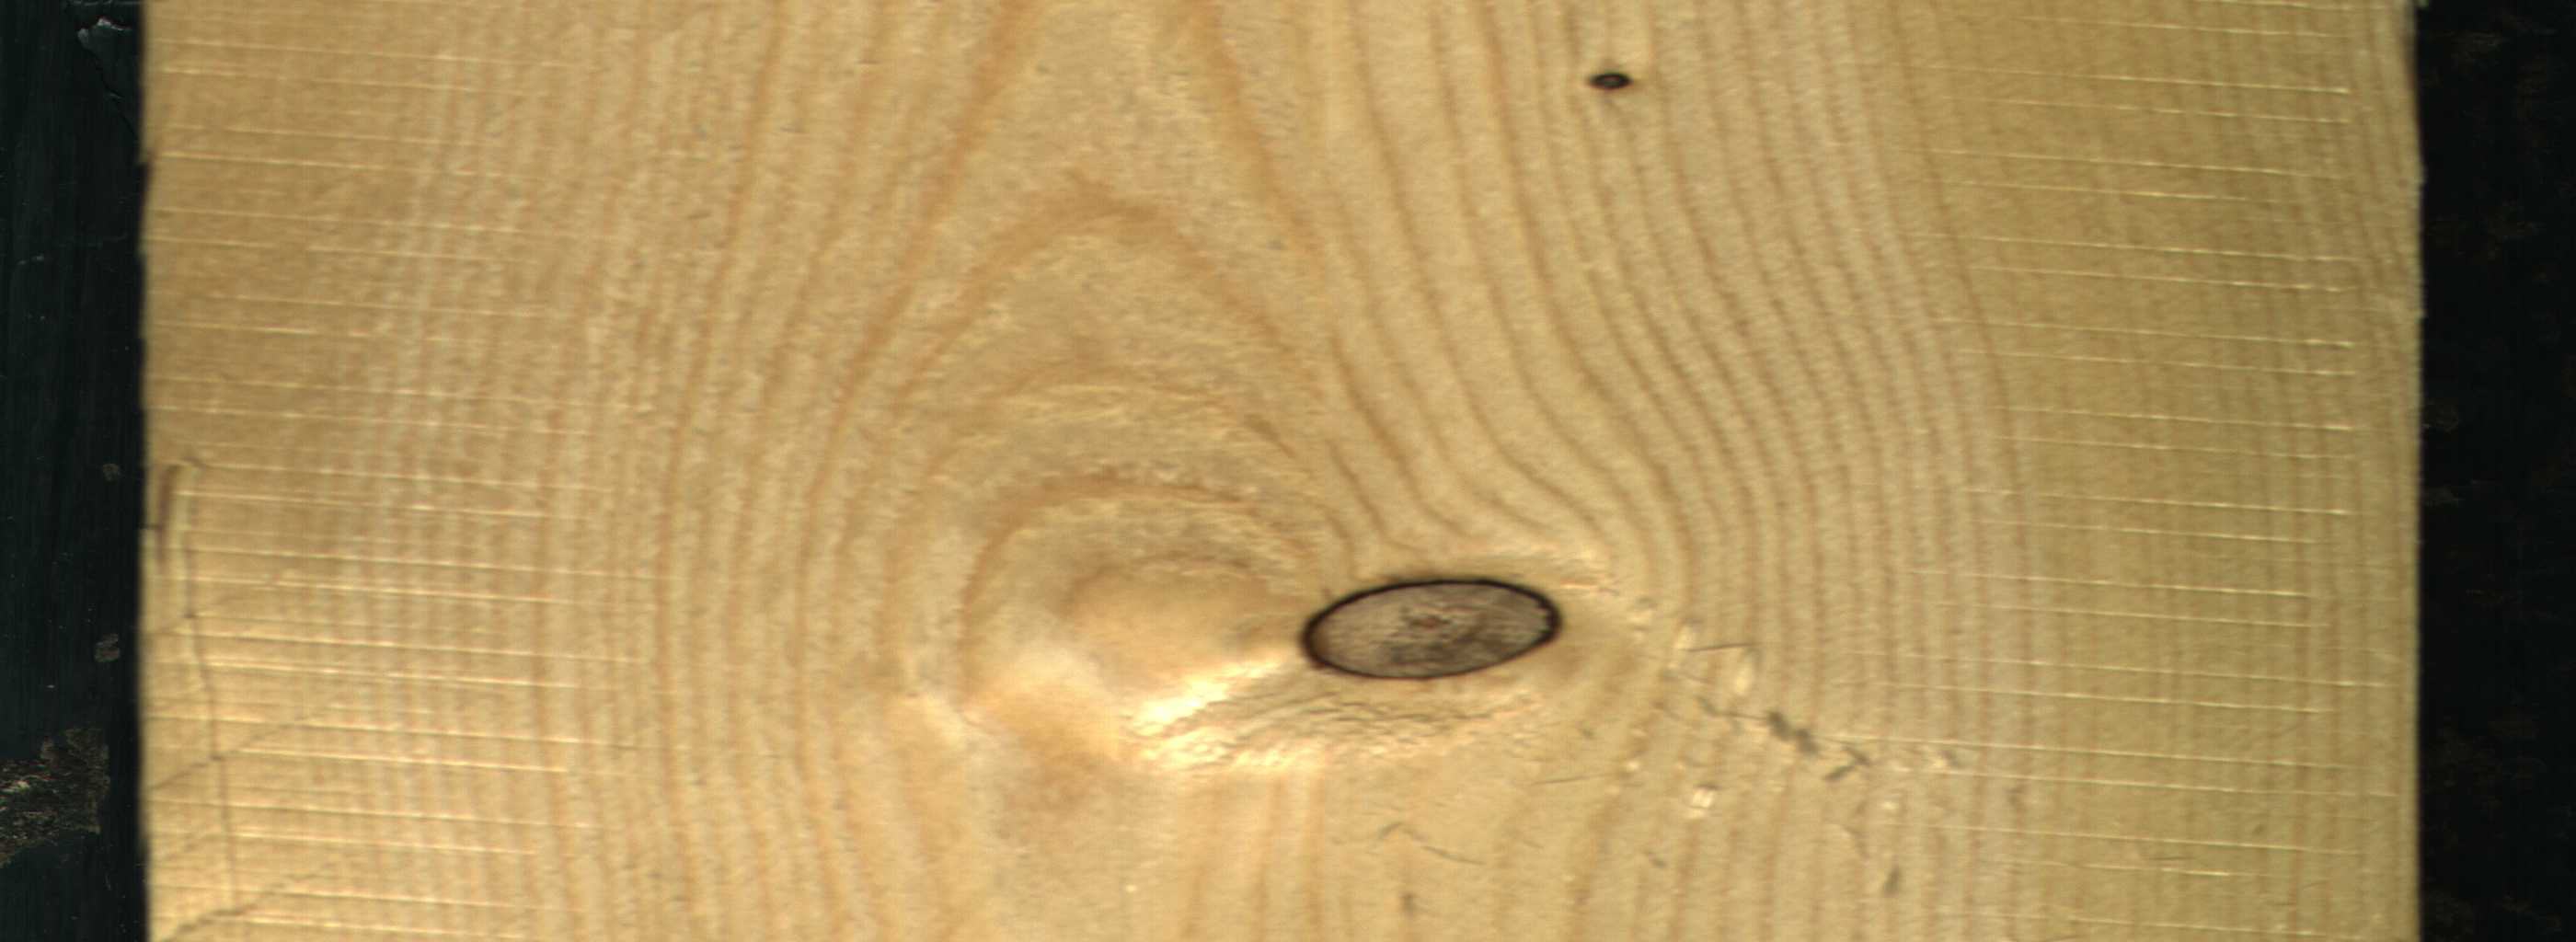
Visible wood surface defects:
Dead_Knot
Dead_Knot